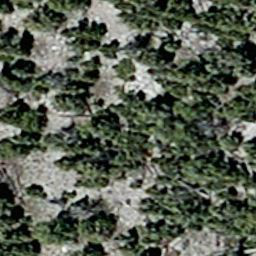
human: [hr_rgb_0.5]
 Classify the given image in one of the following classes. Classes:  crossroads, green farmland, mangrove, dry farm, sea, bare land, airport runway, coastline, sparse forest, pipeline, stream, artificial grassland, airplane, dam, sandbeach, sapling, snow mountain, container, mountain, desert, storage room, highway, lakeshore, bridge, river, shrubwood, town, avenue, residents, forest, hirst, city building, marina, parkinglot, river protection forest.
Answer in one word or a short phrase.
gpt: sparse forest